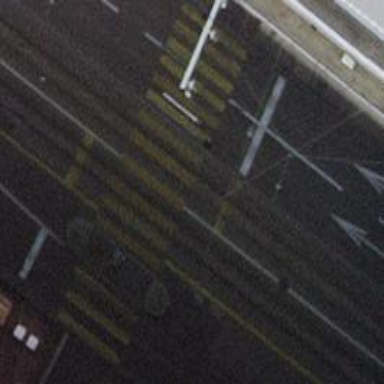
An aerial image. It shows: Tram crossing on the railway.